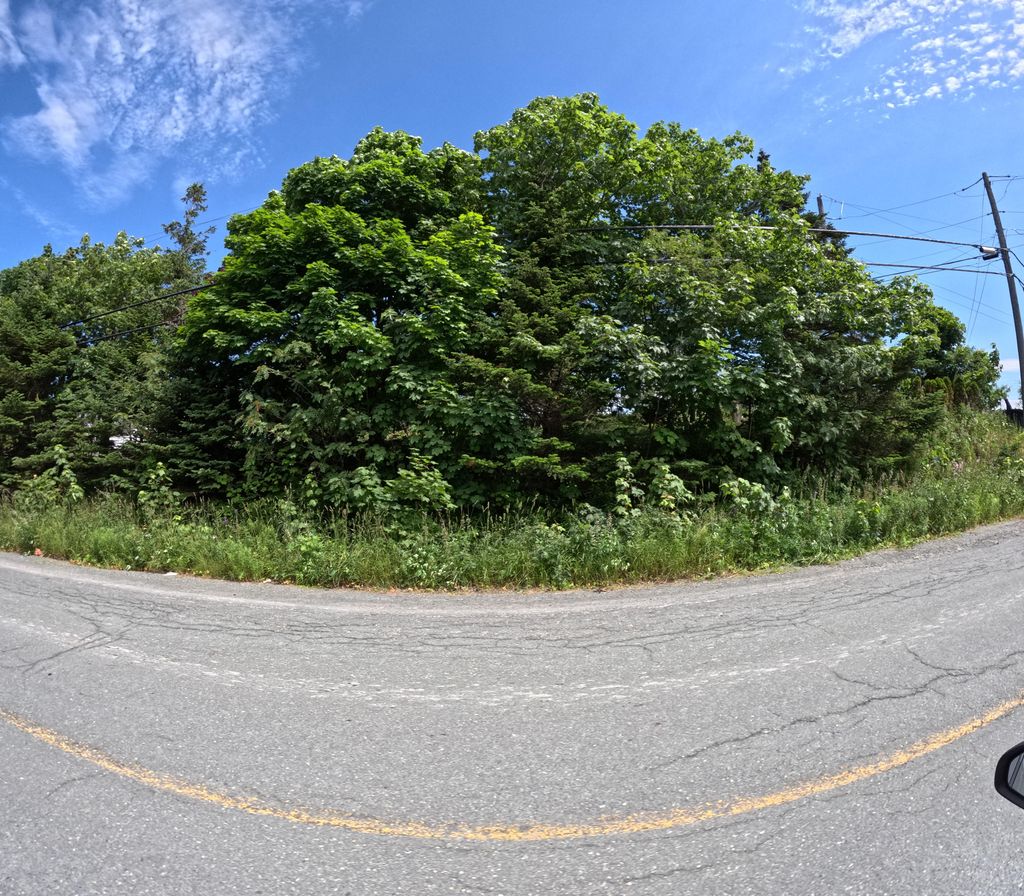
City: st_johns